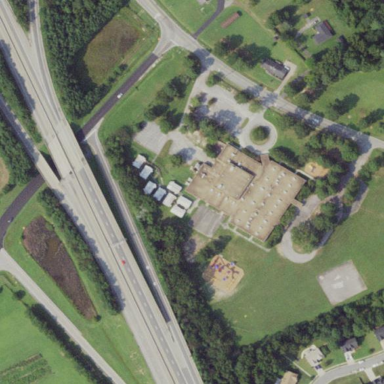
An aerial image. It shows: School building.